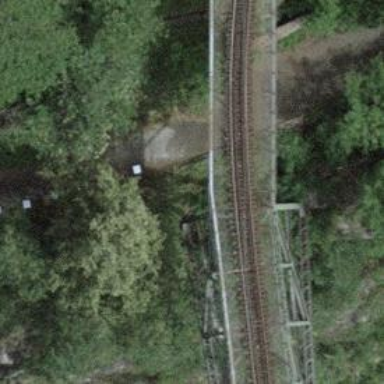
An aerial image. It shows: Narrow-gauge railway bridge with electrified contact lines and one track.